Brain MRI, t1w sequence, axial 2D slice.
Patient: age 21, sex F, weight 78 kg, height 1.78 m
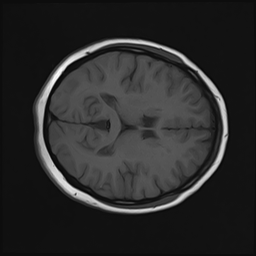